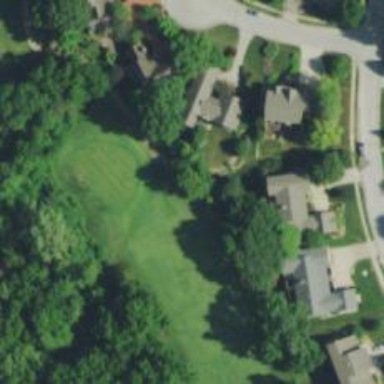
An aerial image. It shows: Pathway for golfing.